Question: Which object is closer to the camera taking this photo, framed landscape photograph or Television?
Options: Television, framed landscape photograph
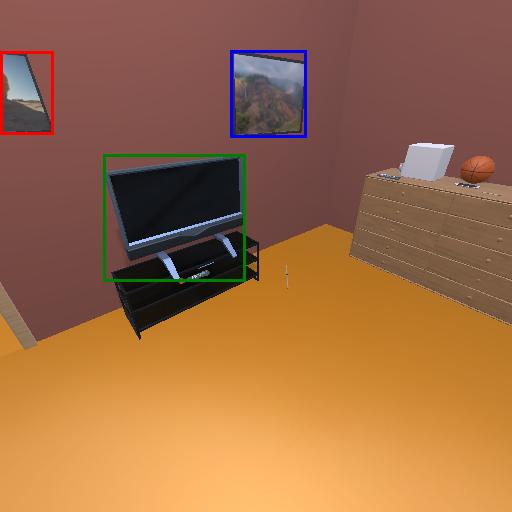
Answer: Television